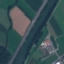
Land use / land cover class: River